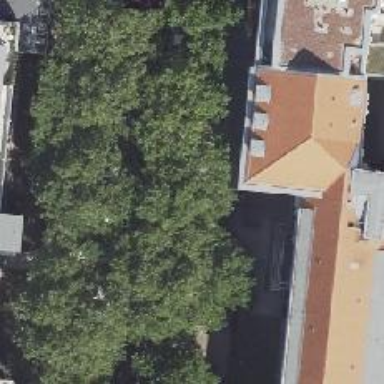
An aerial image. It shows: Deciduous broadleaved tree.